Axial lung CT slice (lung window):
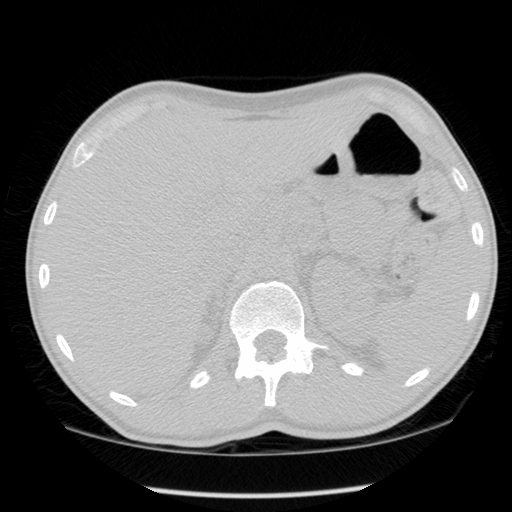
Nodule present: no